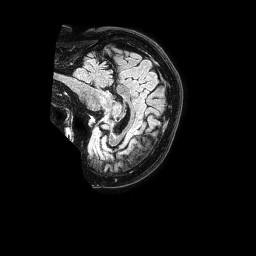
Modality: FLAIR
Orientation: sagittal
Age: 70
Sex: male
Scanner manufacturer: philips
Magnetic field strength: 1.5 T
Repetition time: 4.8 s
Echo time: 0.3 s